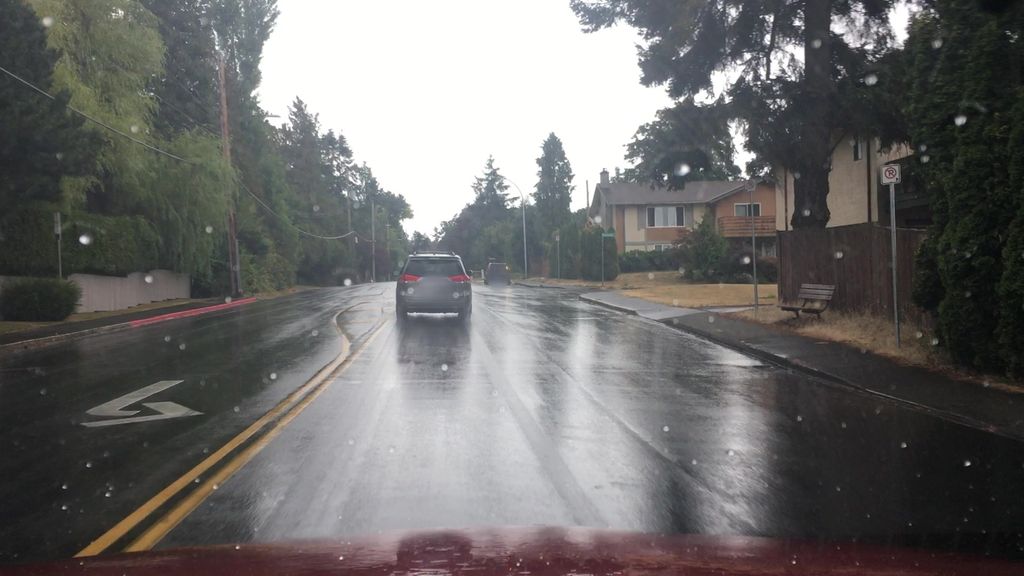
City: victoria